Question: When i create a new Android project with min sdk as 2.2 in Eclipse , the support libraries are automatically added to 'Android Private Libraries', 'Android Dependencies' and 'libs'. That's probably because I had setup a support library project('appcompat_v7') earlier as per <URL>.

So my question is there a better way to include the support libraries in a project rather than have it appear all over the place? Is this the expected way?
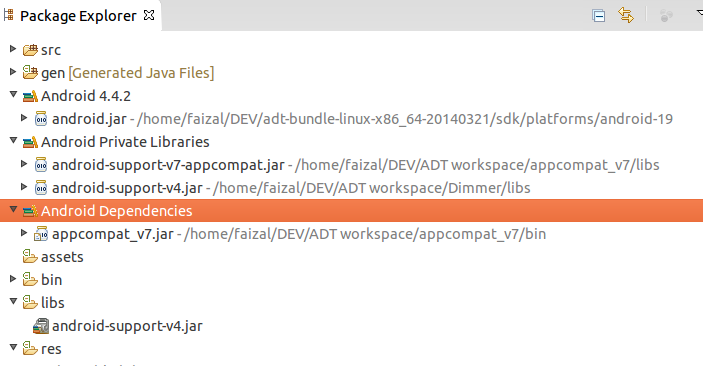
Answer: Latest ADT automatically creates a new Android library project called 'appcompat_v7' in your workspace. This library project contains all the jar-files needed for supporting older Android version.
When you create a new Android application project, it will automatically receives a new dependency on that library project. It looks there is a small bug in ADT causing 'android-support-v4.jar' to be added twice. You can safely remove 'android-support-v4.jar' from the 'libs' folder, as this jar-file is already available in 'appcompat_v7'.
The best practice would be to keep a dependency on 'appcompat_v7' and delete duplicated 'android-support-v4.jar' file.